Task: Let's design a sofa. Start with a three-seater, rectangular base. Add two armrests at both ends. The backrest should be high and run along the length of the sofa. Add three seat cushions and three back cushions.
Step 116:
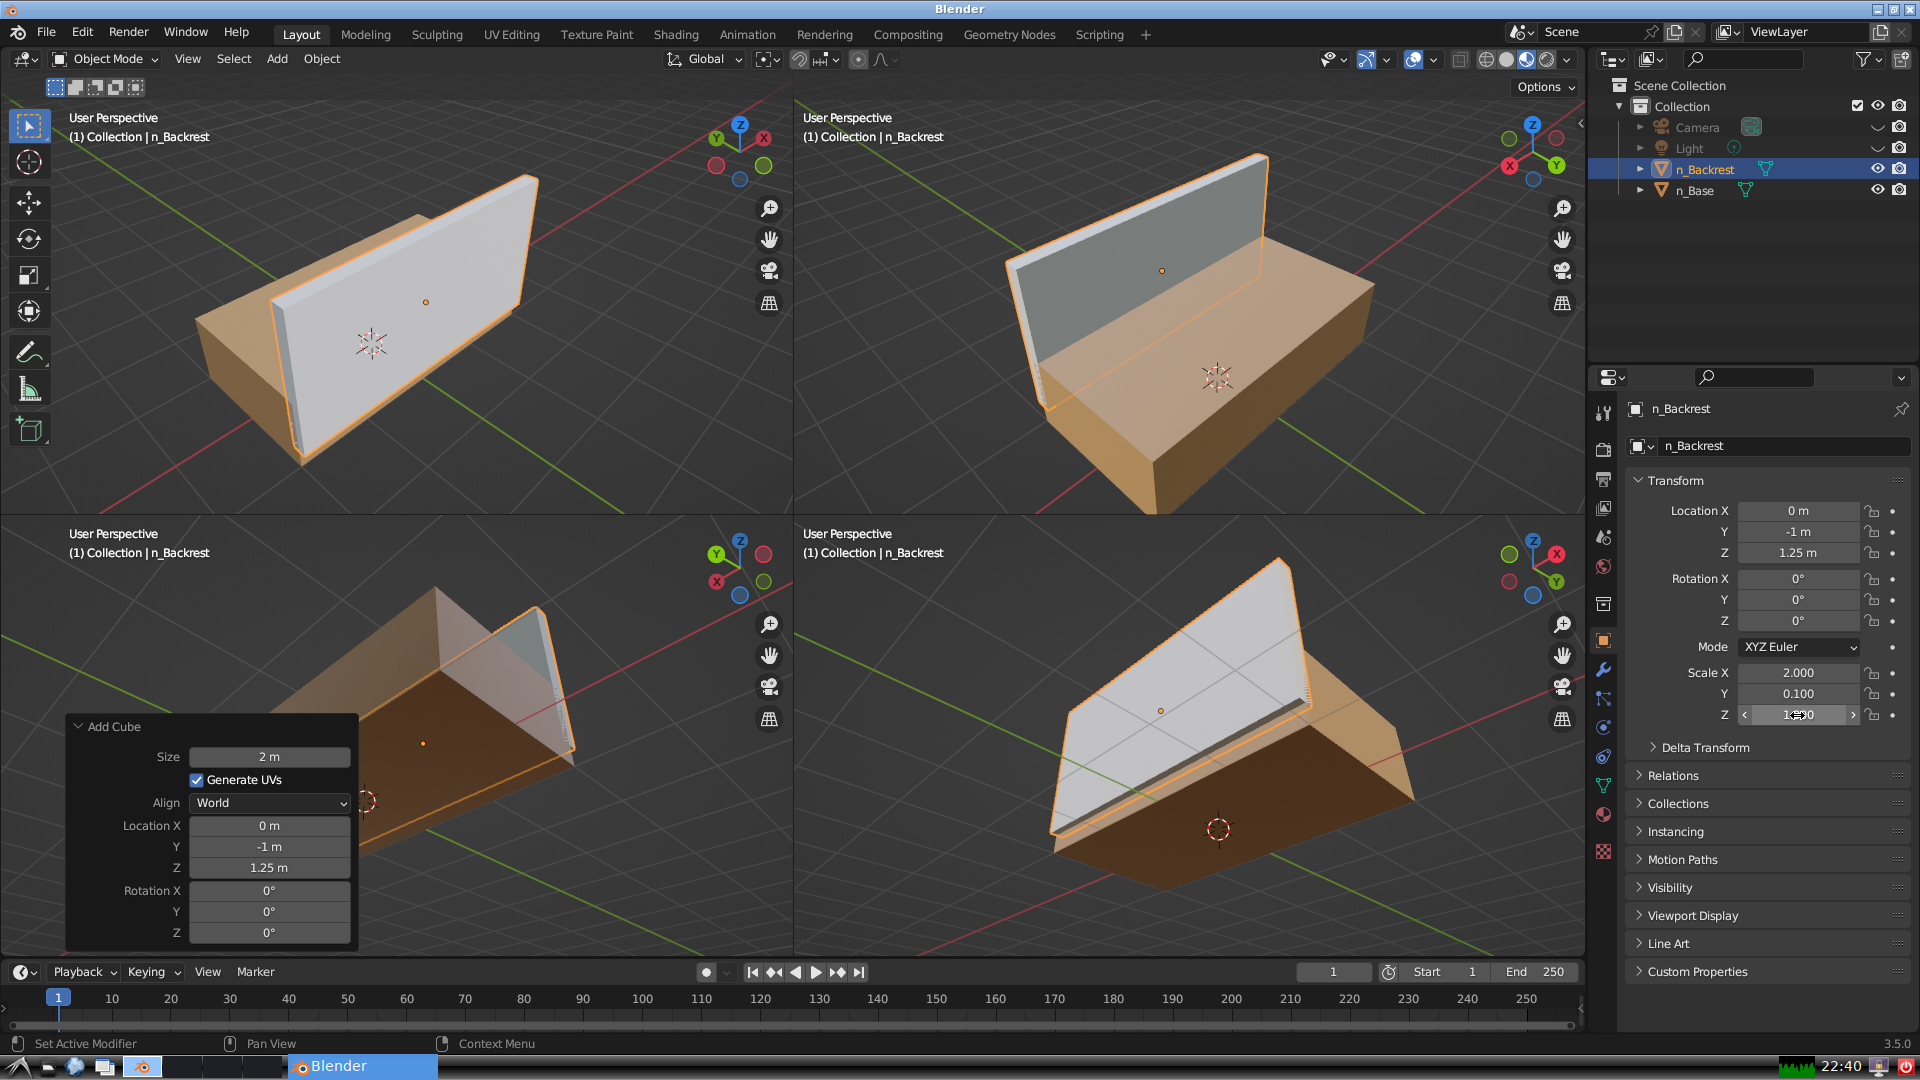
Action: {"mouse_move": [960, 540]}